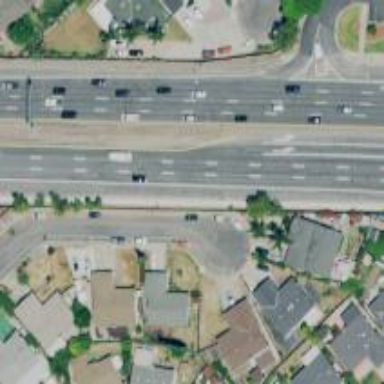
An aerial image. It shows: This image shows trunk highway that functions as expressway.